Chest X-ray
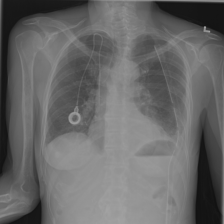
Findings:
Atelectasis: positive
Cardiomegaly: negative
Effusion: positive
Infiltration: negative
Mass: negative
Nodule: negative
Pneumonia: negative
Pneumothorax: negative
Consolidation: negative
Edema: negative
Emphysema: negative
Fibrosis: negative
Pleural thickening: negative
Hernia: negative